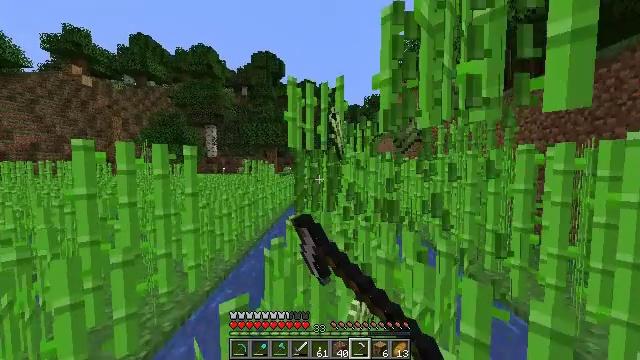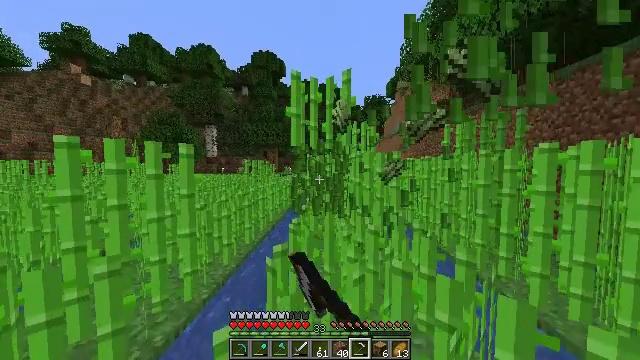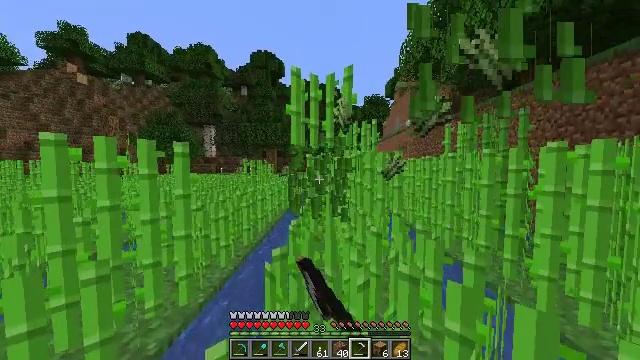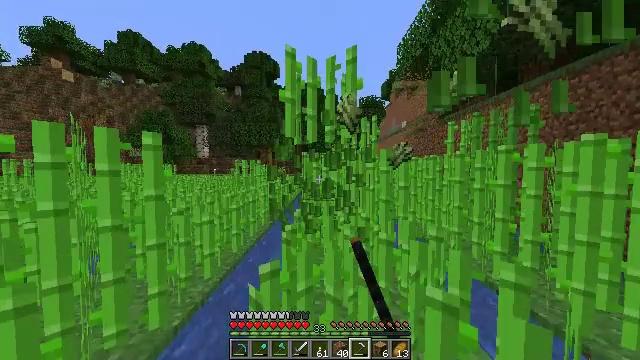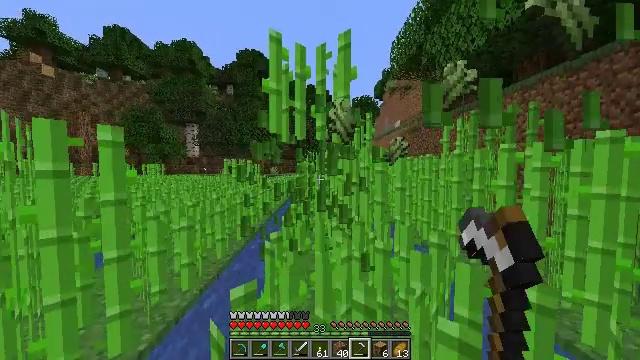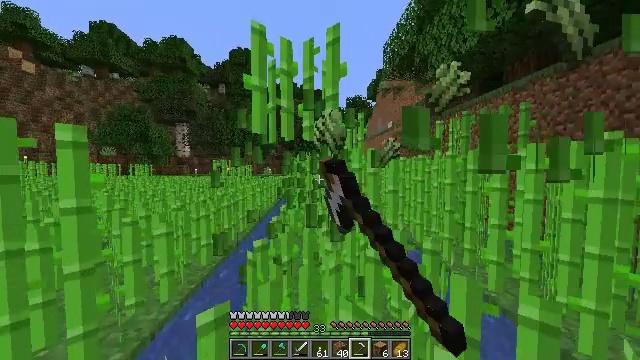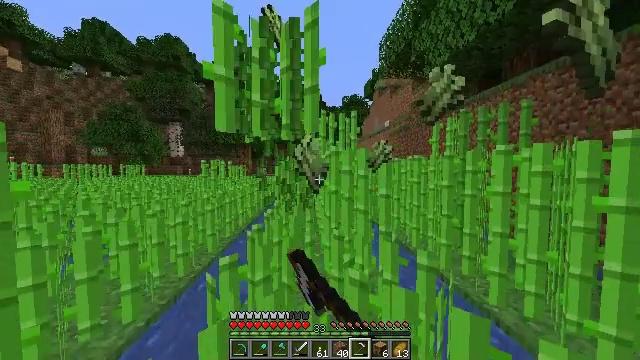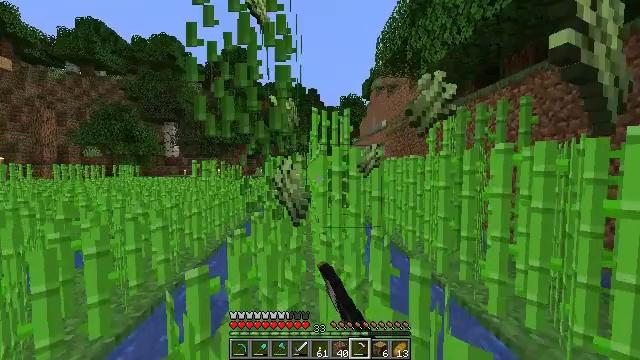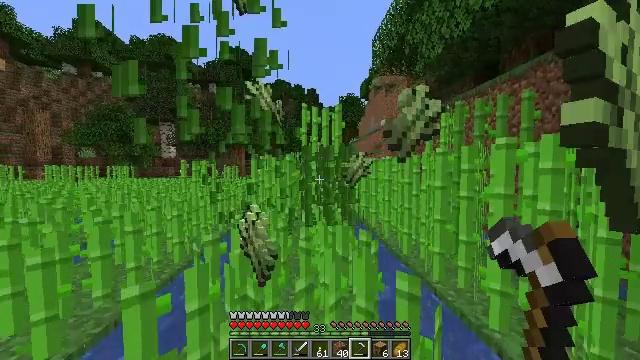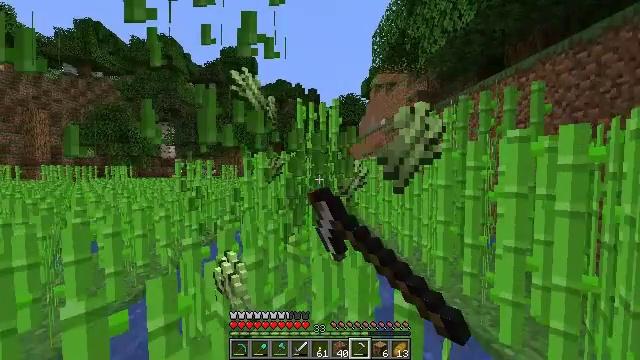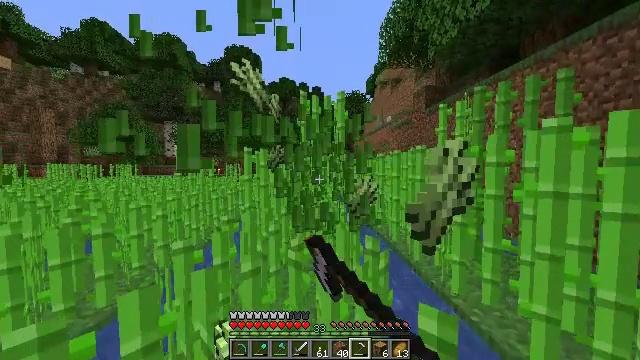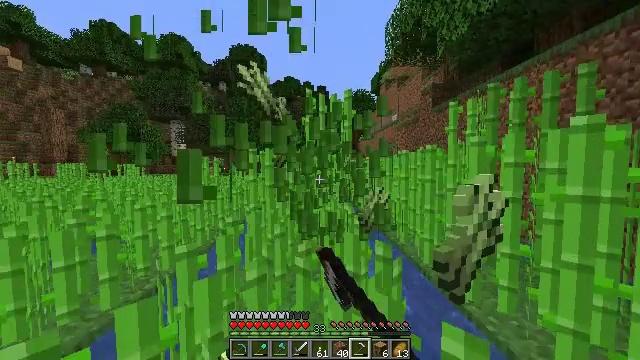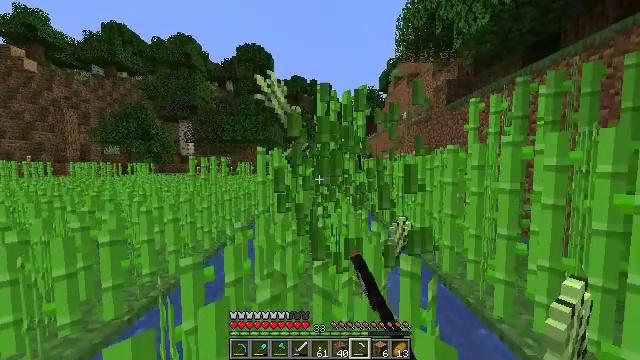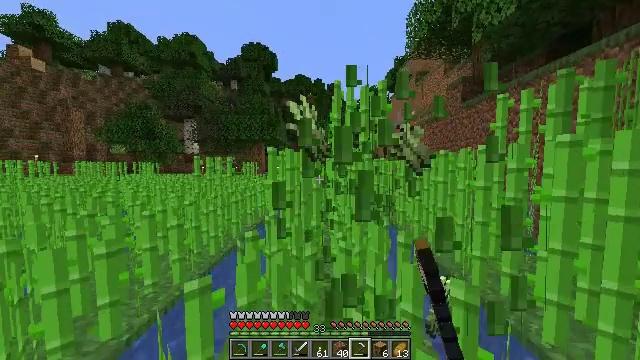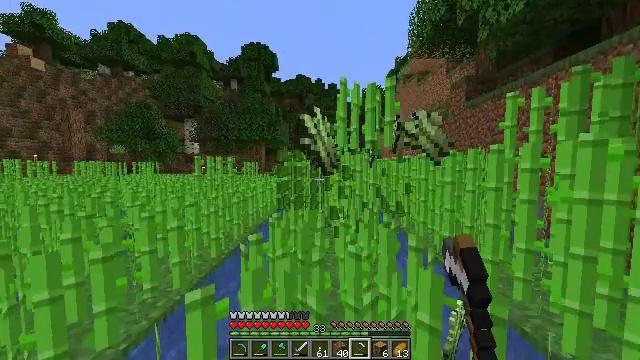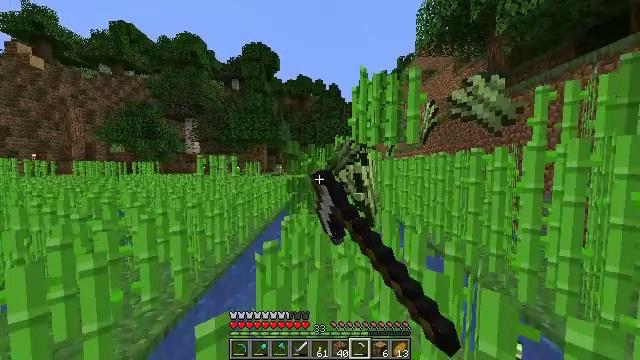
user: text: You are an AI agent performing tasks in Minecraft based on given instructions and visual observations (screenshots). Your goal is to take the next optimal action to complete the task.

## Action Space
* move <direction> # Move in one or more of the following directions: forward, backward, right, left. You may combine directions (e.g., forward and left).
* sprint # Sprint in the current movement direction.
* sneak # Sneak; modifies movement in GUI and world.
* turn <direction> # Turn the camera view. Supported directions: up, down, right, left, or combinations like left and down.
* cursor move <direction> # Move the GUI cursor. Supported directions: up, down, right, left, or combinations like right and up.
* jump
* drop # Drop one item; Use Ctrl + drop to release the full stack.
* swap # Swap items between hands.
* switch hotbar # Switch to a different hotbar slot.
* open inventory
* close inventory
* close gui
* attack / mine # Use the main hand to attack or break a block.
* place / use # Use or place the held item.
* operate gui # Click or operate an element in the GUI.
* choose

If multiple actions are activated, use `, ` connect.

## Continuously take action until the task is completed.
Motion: motion action
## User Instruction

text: Cut down the sugar cane stalks.
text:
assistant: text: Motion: move forward, sprint, attack / mine
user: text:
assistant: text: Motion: move forward, sprint, attack / mine
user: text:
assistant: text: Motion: move forward, sprint, turn right, attack / mine
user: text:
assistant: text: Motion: move forward and move right, sprint, turn right, attack / mine
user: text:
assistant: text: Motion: move forward and move right, sprint, turn right, attack / mine
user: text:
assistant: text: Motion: move forward and move right, sprint, attack / mine
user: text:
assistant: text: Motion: move forward and move right, sprint, attack / mine
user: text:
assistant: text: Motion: move forward and move right, sprint, attack / mine
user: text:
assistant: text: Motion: move forward, sprint, attack / mine
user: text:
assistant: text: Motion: move forward and move left, sprint, turn left, attack / mine
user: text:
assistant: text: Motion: move forward and move left, sprint, turn left, attack / mine
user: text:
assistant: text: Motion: move forward and move left, sprint, turn left, attack / mine
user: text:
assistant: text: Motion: move forward and move left, sprint, attack / mine
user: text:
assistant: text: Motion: move forward and move left, sprint, attack / mine
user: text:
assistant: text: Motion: move forward and move left, sprint, attack / mine
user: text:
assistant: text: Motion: move forward, sprint, attack / mine
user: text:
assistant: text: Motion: move forward, sprint, attack / mine
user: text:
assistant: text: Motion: move forward, sprint, turn right, attack / mine
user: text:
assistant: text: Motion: move forward and move right, sprint, turn right, attack / mine
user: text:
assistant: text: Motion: move forward and move right, sprint, turn right, attack / mine
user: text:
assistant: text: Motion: move forward and move right, sprint, attack / mine
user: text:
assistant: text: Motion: move forward and move right, sprint, attack / mine
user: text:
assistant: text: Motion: move forward and move right, sprint, attack / mine
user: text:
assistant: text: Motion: move forward, sprint, attack / mine
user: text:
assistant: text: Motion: move forward, sprint, attack / mine
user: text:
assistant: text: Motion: move forward, sprint, turn left, attack / mine
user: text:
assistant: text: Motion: move forward and move left, sprint, turn left, attack / mine
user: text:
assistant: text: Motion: move forward and move left, sprint, attack / mine
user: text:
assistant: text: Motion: move forward and move left, sprint, attack / mine
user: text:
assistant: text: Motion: move forward and move left, sprint, attack / mine